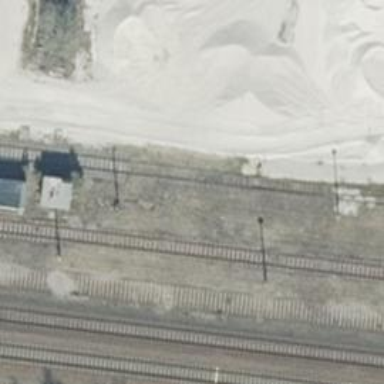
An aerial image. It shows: Rail spur service.